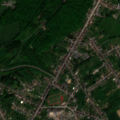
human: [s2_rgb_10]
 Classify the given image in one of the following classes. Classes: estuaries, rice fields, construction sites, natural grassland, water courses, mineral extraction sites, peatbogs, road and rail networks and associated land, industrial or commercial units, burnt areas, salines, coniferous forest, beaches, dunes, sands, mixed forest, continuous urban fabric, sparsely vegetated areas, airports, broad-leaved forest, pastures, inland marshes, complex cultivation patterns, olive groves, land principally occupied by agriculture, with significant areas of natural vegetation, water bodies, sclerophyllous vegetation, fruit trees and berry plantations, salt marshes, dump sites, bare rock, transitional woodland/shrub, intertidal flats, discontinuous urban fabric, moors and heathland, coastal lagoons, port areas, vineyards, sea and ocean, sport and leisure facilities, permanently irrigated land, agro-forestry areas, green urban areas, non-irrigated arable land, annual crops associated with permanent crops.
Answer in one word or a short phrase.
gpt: discontinuous urban fabric, complex cultivation patterns, broad-leaved forest